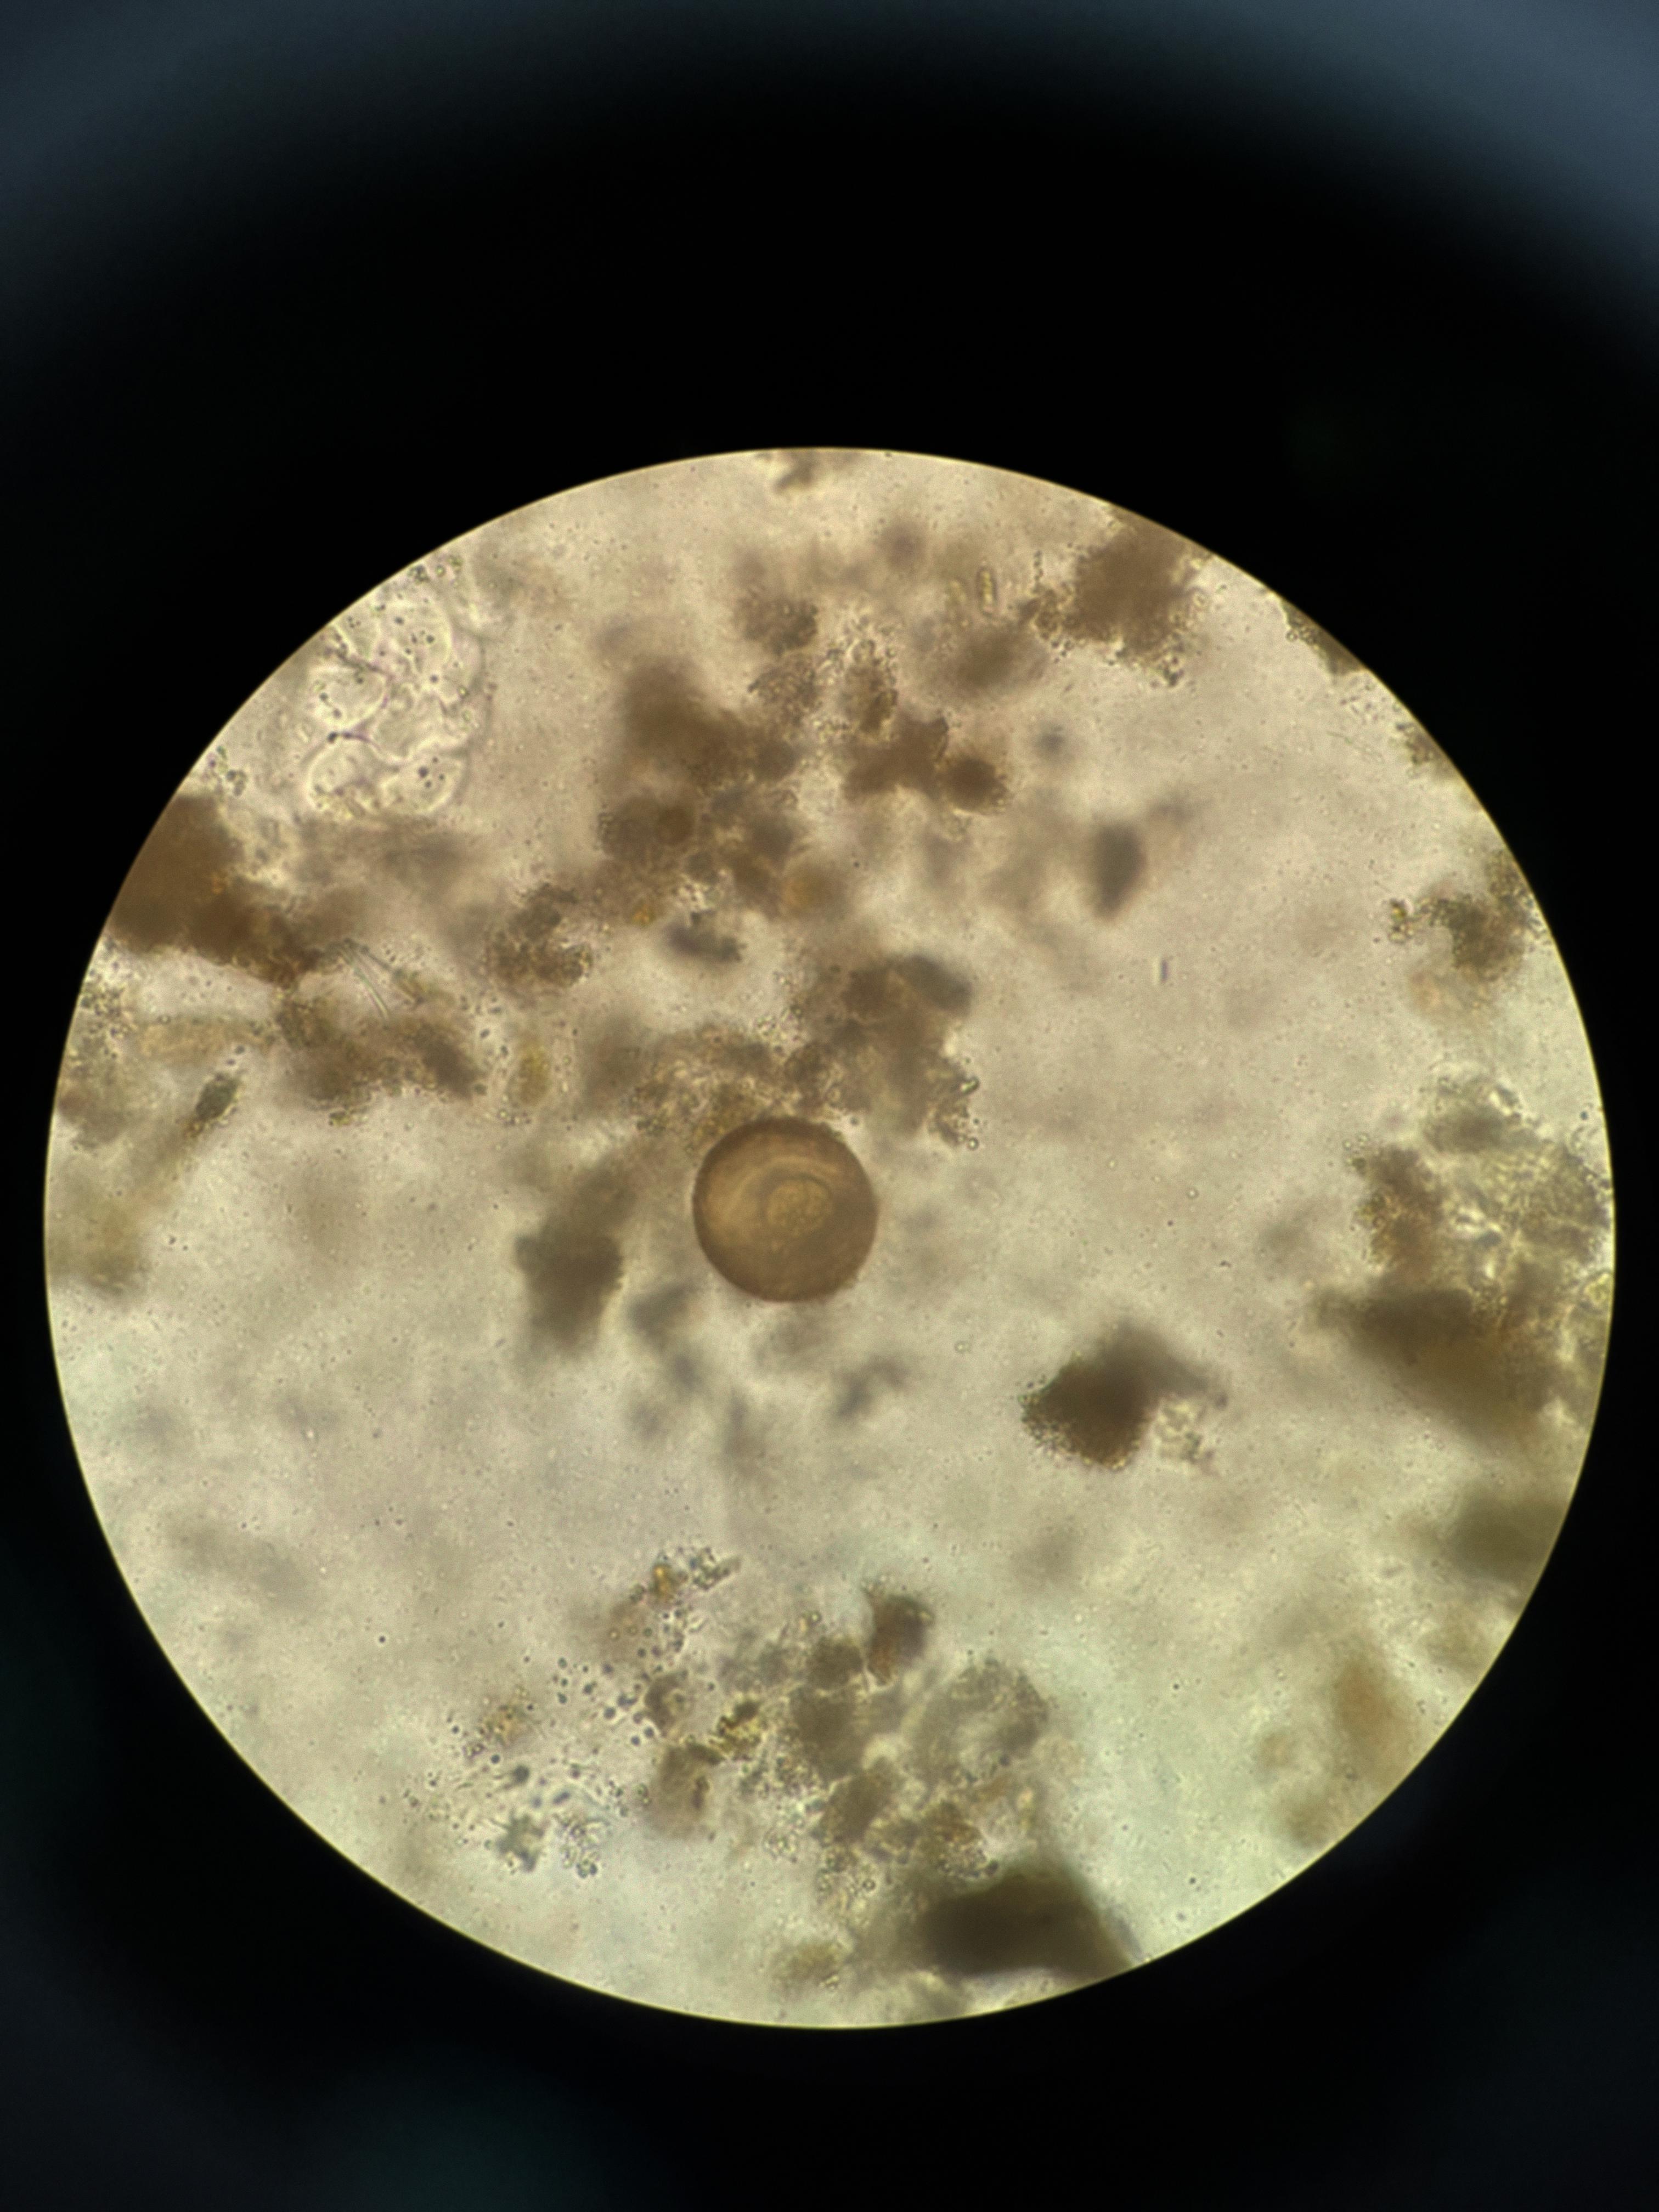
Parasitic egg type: Hymenolepis diminuta